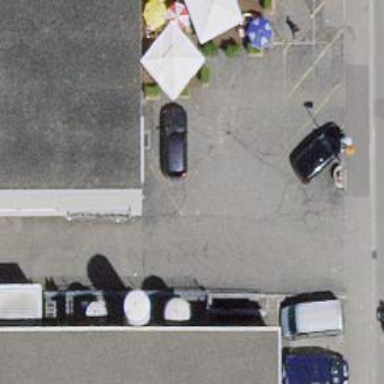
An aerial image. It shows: Restaurant.